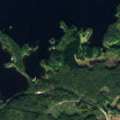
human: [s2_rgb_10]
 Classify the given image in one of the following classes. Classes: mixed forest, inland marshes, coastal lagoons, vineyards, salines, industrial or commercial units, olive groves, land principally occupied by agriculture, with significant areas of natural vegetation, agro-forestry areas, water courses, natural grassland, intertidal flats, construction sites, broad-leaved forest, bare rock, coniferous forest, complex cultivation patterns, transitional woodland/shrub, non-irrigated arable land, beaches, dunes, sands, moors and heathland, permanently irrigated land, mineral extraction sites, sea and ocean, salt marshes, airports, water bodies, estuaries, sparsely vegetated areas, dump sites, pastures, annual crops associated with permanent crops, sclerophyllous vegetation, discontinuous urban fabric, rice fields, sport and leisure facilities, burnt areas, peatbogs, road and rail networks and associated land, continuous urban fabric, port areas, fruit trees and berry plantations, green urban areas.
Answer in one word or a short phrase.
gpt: land principally occupied by agriculture, with significant areas of natural vegetation, coniferous forest, mixed forest, water bodies